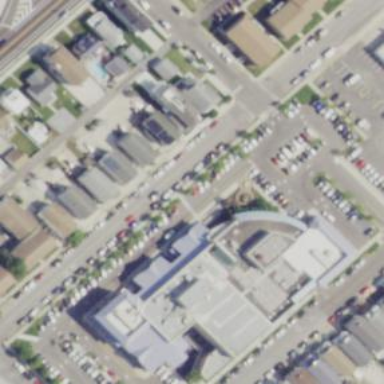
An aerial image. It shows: Community center building.